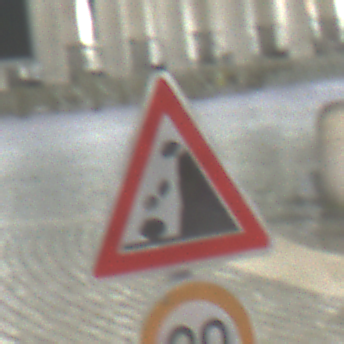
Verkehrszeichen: SteinschlagRechts
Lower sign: Geschwindigkeit20
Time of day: Night
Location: Outdoor (Urban)
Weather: PartlyCloudy
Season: NotSpecified
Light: Artificial